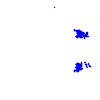
Particle: electron